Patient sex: M
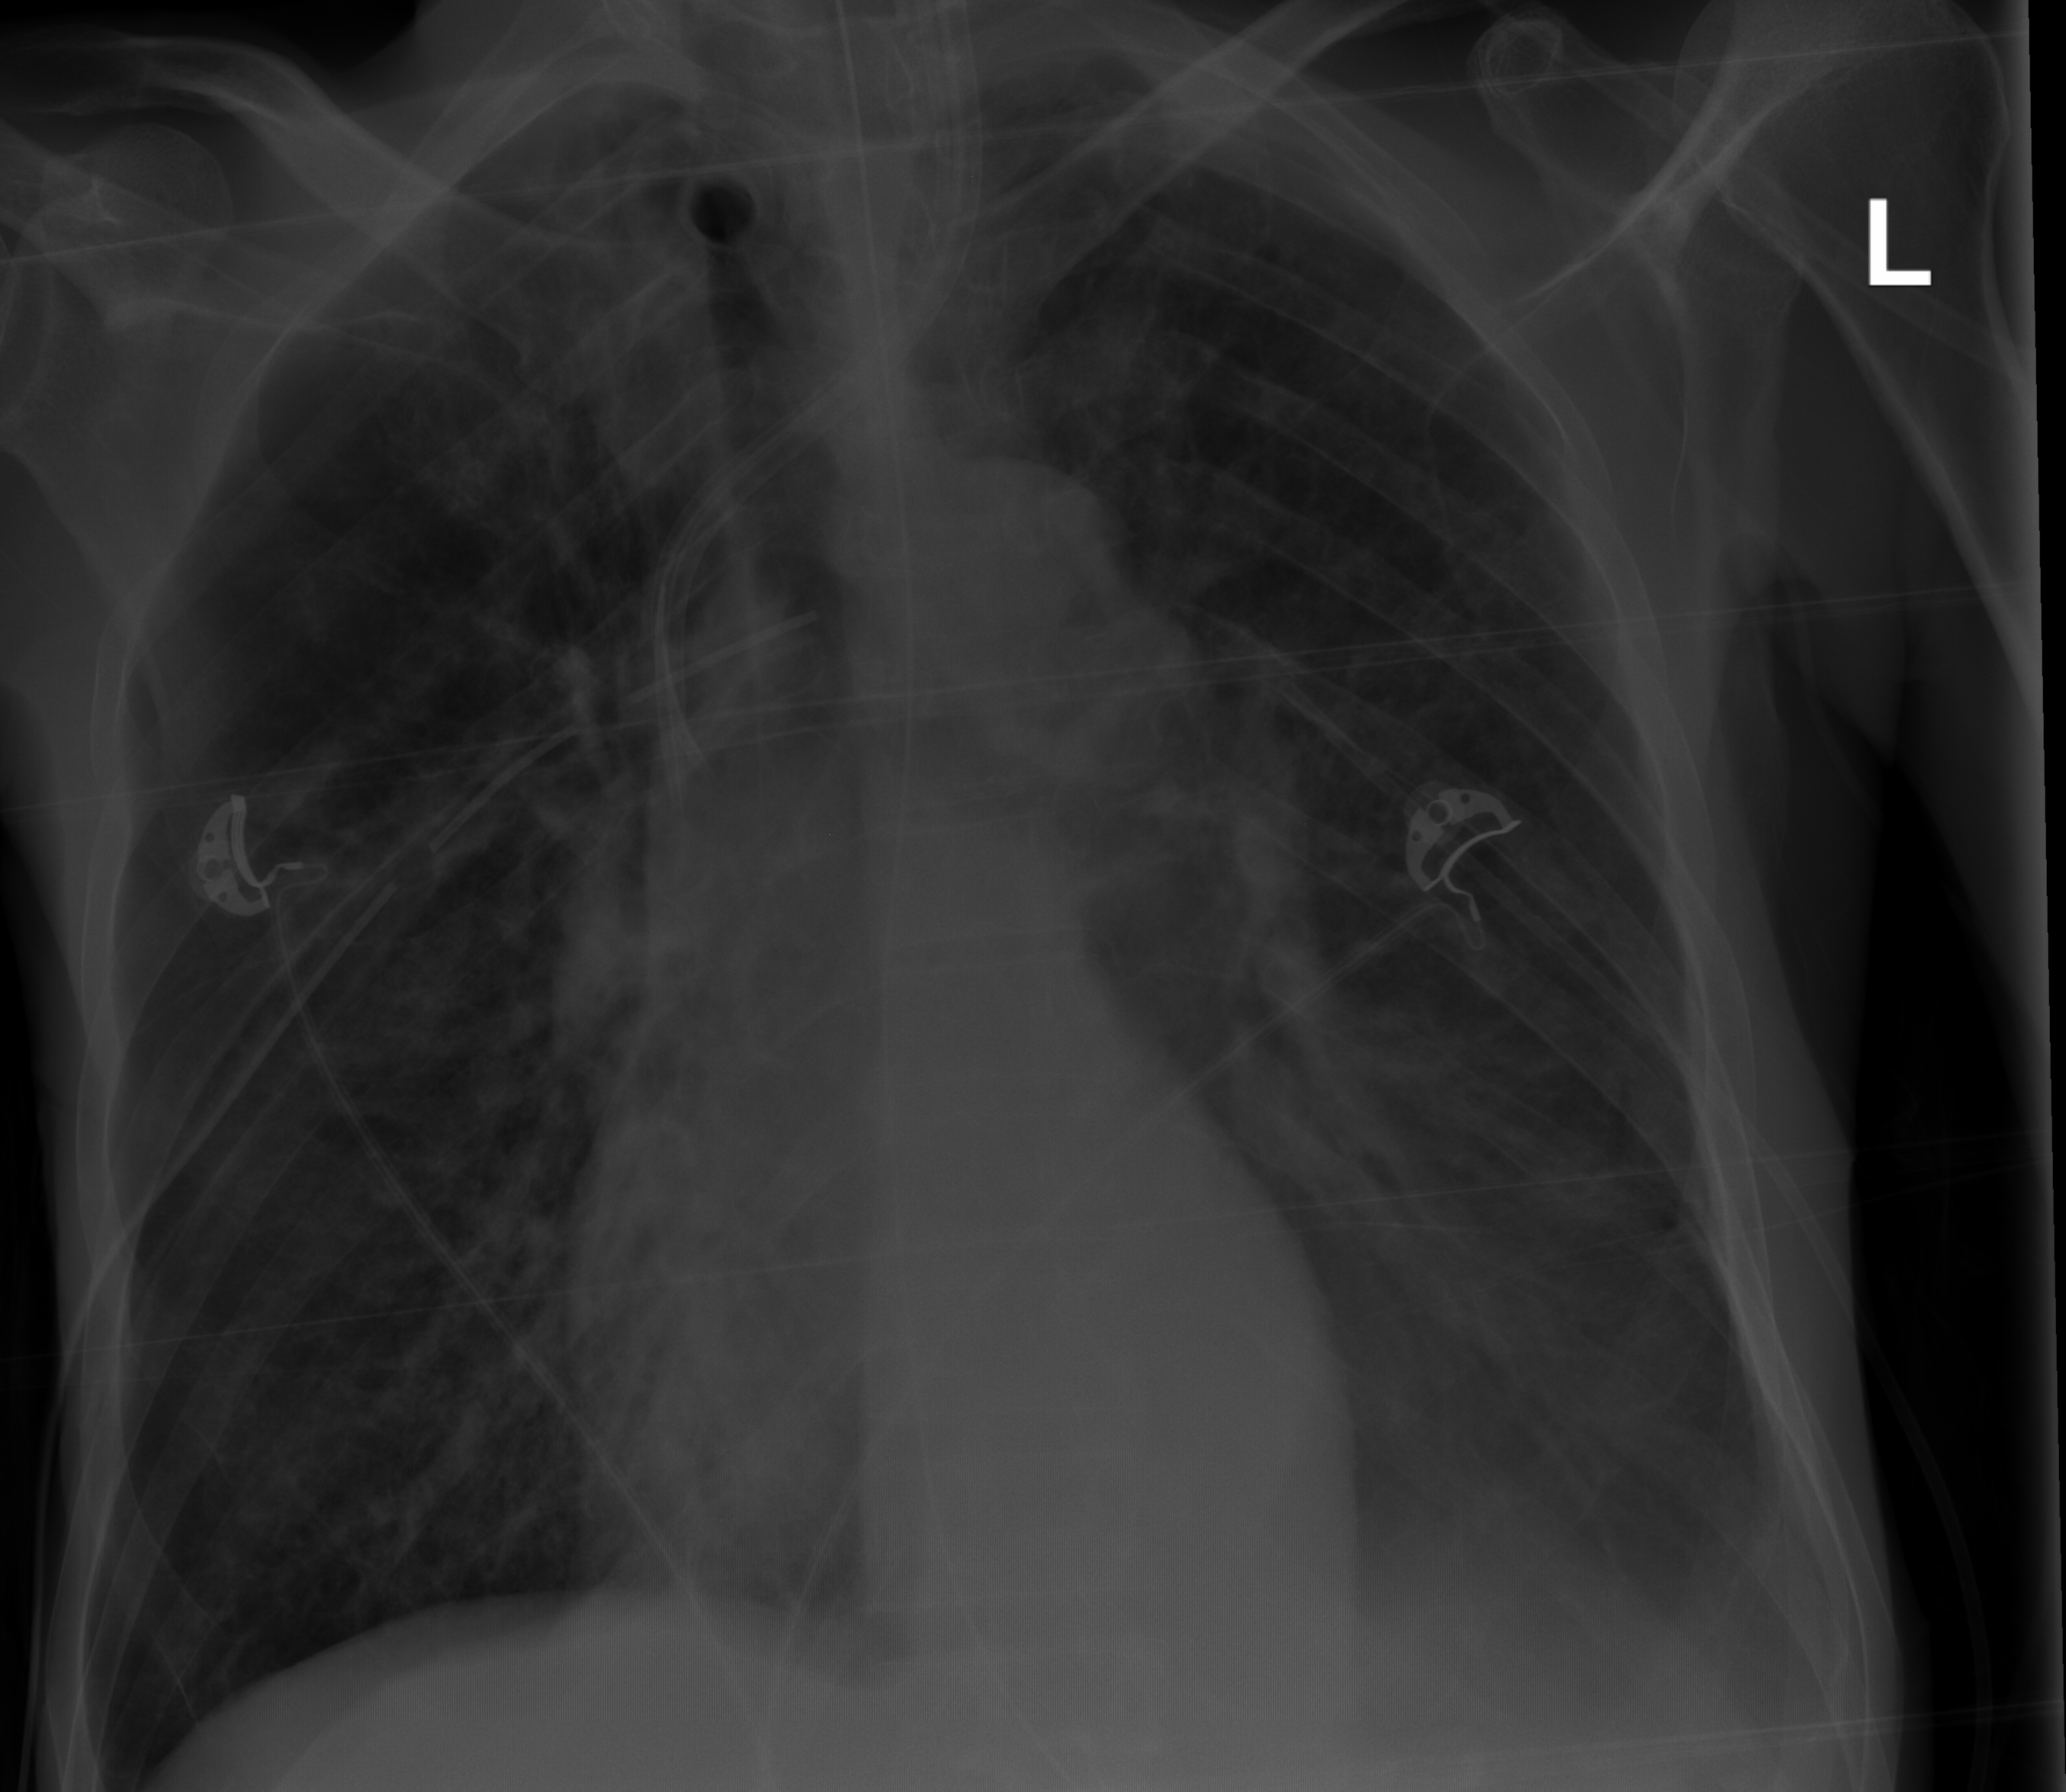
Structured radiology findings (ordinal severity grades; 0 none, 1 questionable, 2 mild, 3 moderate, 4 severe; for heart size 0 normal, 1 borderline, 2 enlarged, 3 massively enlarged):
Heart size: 0
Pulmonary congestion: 0
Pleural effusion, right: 0
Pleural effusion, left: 2
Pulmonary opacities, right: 2
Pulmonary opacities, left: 2
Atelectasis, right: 2
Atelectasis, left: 2